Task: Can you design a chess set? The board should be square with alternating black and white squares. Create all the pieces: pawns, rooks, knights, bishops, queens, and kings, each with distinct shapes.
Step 3893:
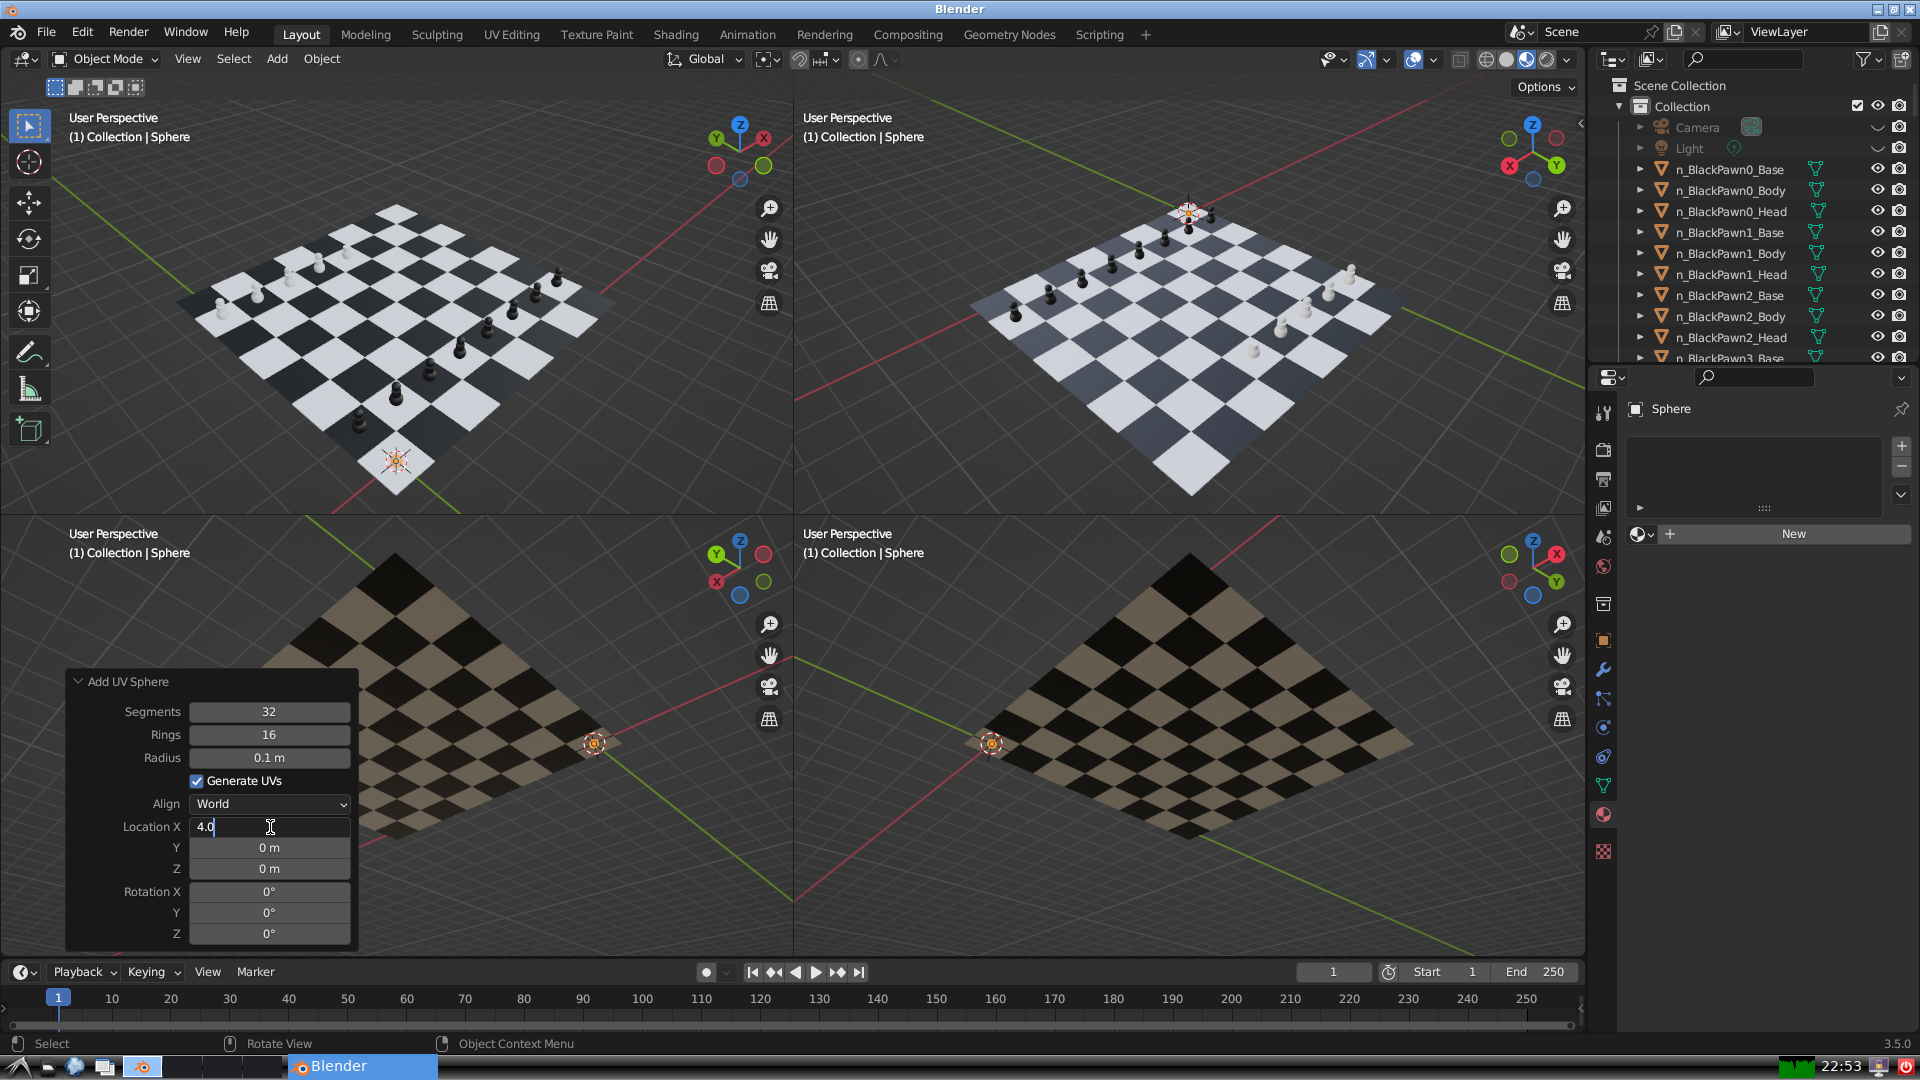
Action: {"key_press": ['Return']}